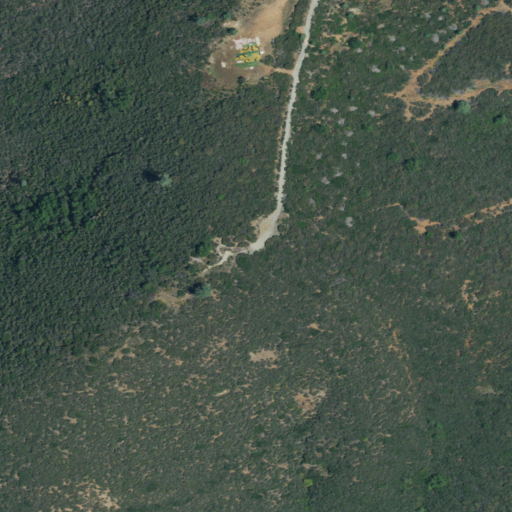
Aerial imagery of mountain in California named Perry Mountain containing evergreen forest, shrub, open development, and low intensity development